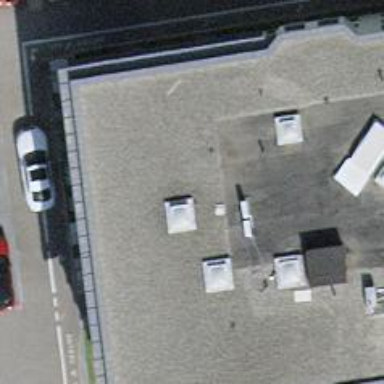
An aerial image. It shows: Building.